Question: I am trying to create a restful-jersey webservice. I have to pass JSON object to the webservice.
'''
@POST
@Path("/saveVehicleTrackingData")
@Consumes(MediaType.APPLICATION_JSON)
@Produces(MediaType.TEXT_PLAIN)
public String saveVehicleTrackingData(VehicleTracking vehicleTracking) {
return vehicleTracking.toString();
}
'''
When I try try to make request to the service, it says Please help. Also, what should be the type of single argument of the method .
PS: I am using POSTMAN to make http request. <URL>

As pointed out by peeskillet, the missing thing here is JSON Provider. The next challenge that I have is, how to integrate the JSON Provider in my project. After researching a little, I found as one of the JSON provider.
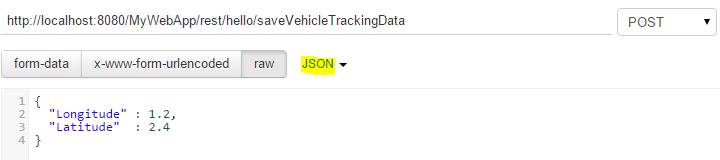
Answer:
This image is just for reference. I just had it from another post.
Basically when you use , it will default to 'text/plain'. The in the drop down, is simply to select syntax highlighting. You still need to set the 'Content-Type' header to 'application/json'. You can click on the button and add it.